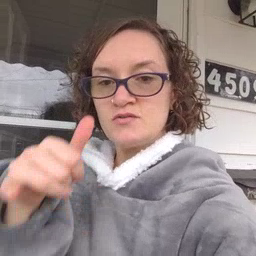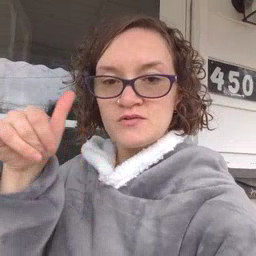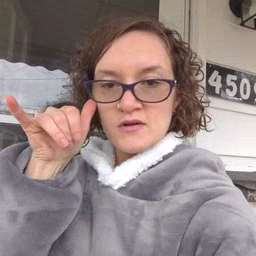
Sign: yesterday